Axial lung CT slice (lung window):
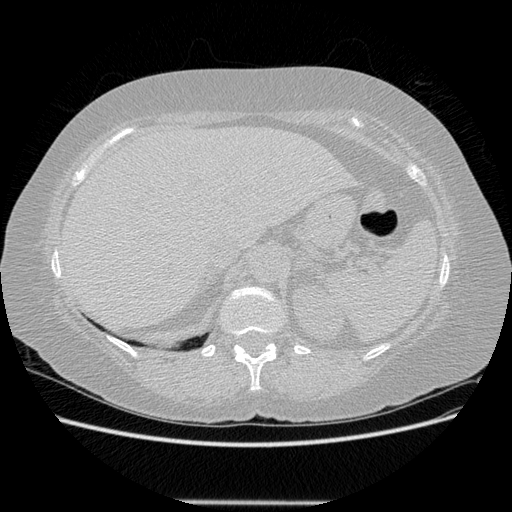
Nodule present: no